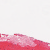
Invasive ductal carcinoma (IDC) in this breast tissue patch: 0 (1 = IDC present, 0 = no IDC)